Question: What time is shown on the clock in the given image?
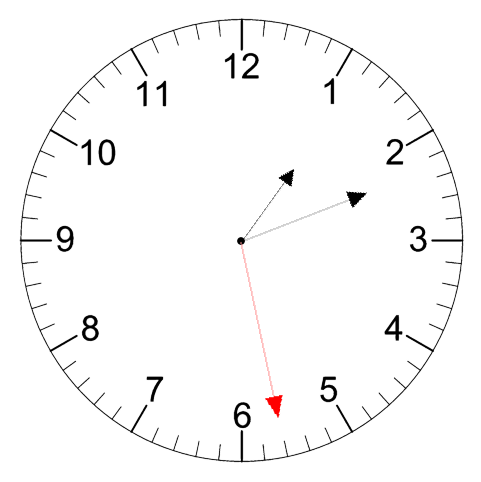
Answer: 01:11:28